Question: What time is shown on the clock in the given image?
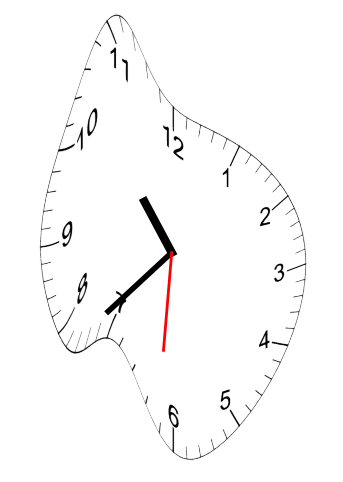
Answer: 10:37:31